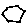
Label: hexagon